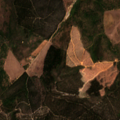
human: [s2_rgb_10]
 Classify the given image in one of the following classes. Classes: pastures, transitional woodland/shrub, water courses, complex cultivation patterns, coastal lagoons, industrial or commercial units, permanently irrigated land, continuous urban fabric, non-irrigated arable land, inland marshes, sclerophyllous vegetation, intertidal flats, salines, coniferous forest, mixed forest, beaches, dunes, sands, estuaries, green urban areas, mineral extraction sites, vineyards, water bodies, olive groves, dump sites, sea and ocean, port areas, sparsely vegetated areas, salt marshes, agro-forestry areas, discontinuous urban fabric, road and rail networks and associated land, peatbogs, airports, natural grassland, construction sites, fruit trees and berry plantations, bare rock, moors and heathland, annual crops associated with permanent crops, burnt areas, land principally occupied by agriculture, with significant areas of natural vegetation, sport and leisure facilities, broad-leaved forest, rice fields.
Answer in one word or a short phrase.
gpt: non-irrigated arable land, broad-leaved forest, transitional woodland/shrub